Interaction volume radius: 5 \u00c5
Interaction volume height: 10 \u00c5
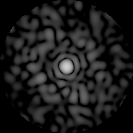
Disorder parameter: 0.8114